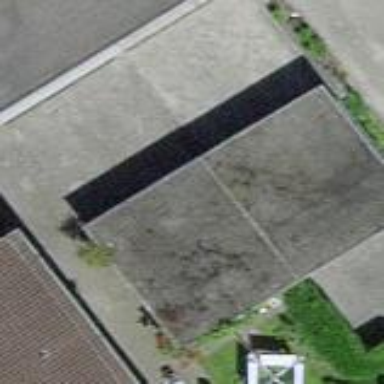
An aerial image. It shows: Garage.